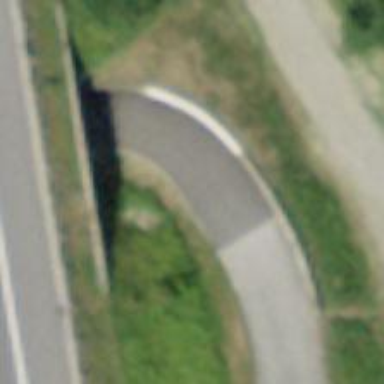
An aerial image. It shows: Asphalt track.